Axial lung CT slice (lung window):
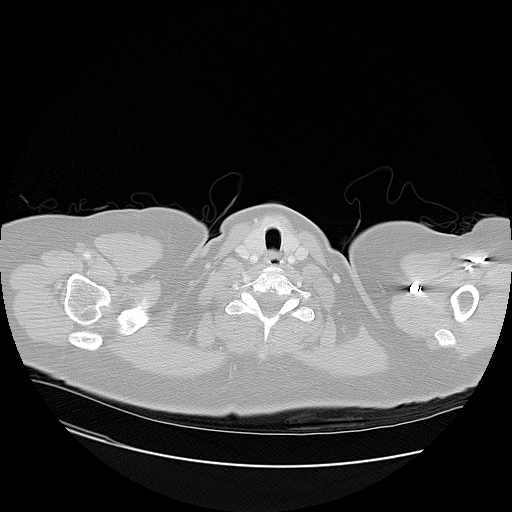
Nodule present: no